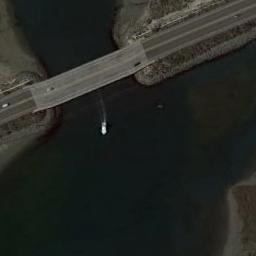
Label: bridge